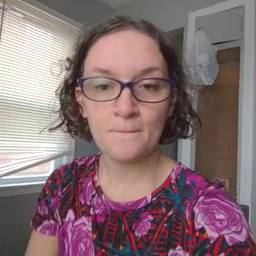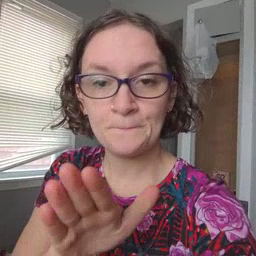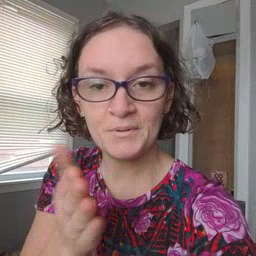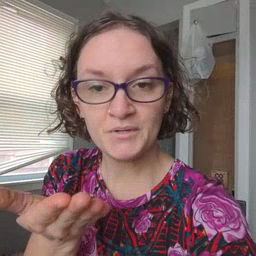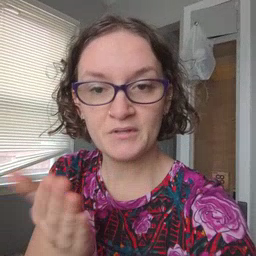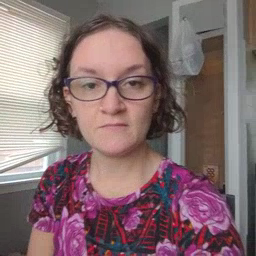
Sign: book